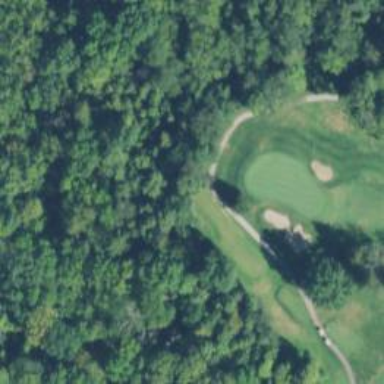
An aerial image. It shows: Path for golf carts.